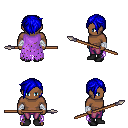
a pixel art fantasy rpg character, male body template, human, dark skin, maroon tattered cape, magenta pants, blue pixie cut hairstyle, white cloth bandages, black shoes, spear, four views (front, back, left, right), 2x2 character sprite sheet, small pixel art, hard edges, no anti-aliasing